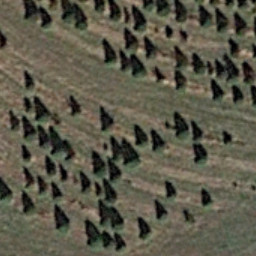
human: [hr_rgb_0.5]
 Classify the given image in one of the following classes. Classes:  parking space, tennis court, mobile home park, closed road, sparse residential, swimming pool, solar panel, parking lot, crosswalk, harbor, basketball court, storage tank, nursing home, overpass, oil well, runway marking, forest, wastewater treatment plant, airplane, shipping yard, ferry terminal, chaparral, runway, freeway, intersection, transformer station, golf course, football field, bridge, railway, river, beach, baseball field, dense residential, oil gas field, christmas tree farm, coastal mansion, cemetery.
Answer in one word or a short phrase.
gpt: christmas tree farm